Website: lowes
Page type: customer-info-address
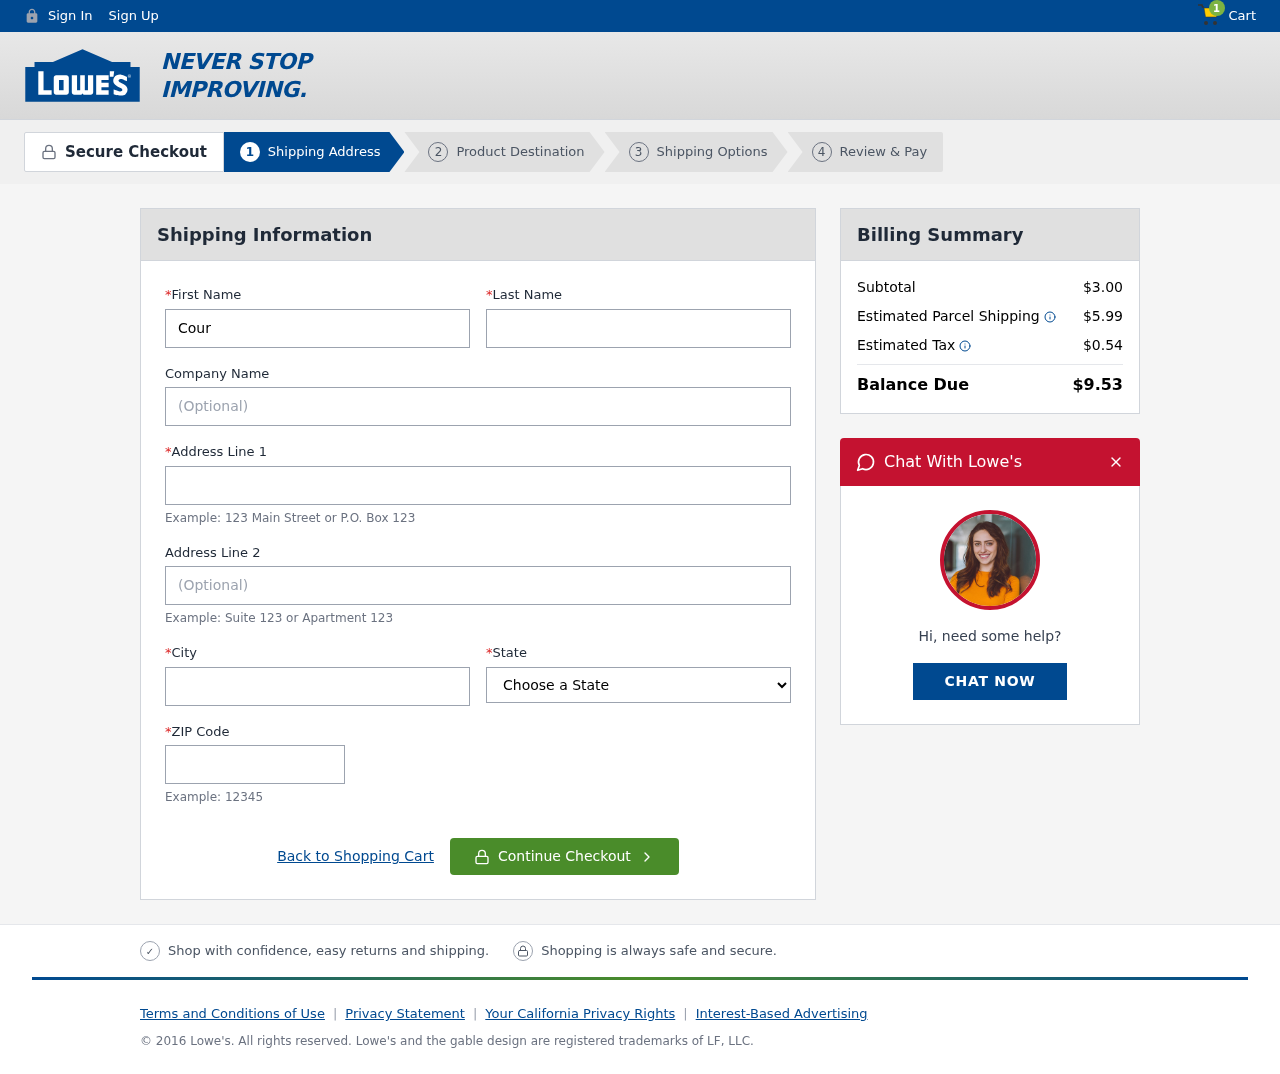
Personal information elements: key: PII_CITY
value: Lake Erik
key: PII_FIRSTNAME
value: Courtney
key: PII_LASTNAME
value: Chandler
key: PII_POSTCODE
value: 74509
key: PII_STATE
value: Alaska
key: PII_STREET
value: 51524 Riddle Mountains Apt. 554
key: PII_STREET2
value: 534 Thomas Mountains
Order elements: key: ORDER_NUM_ITEMS
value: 1
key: ORDER_SUBTOTAL
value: $3.00
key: ORDER_SHIPPING_COST
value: $5.99
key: ORDER_TAX
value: $0.54
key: ORDER_TOTAL
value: $9.53